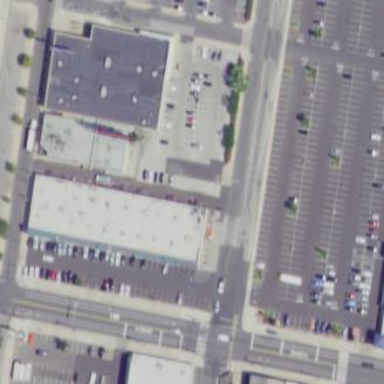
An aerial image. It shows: Parking area.